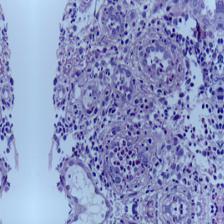
Diagnosis: OSCC